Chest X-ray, AP view. Patient: 40 years old, sex M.
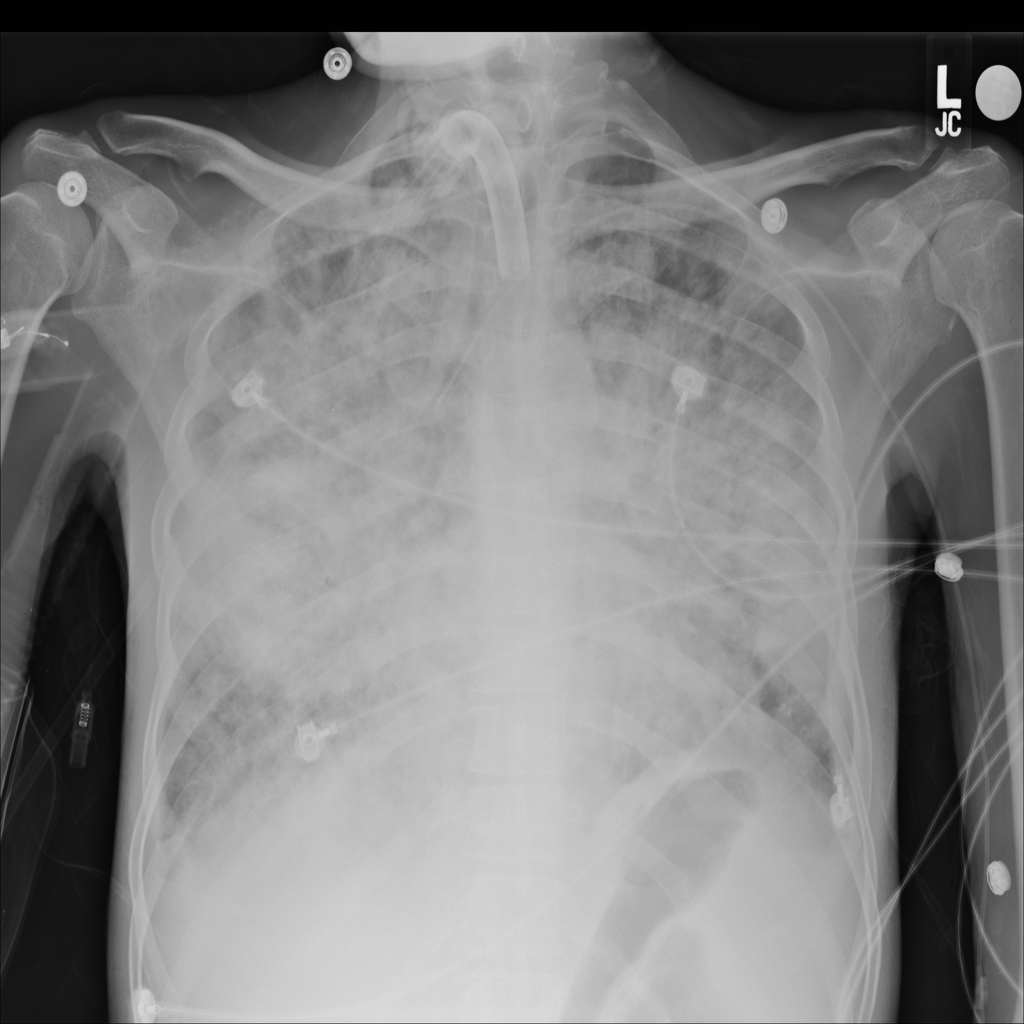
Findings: No Finding